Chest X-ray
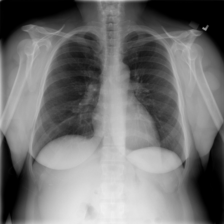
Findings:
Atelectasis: negative
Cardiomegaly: negative
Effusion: negative
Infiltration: positive
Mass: negative
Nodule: negative
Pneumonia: negative
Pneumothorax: negative
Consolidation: negative
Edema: negative
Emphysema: negative
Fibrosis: negative
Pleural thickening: negative
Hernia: negative